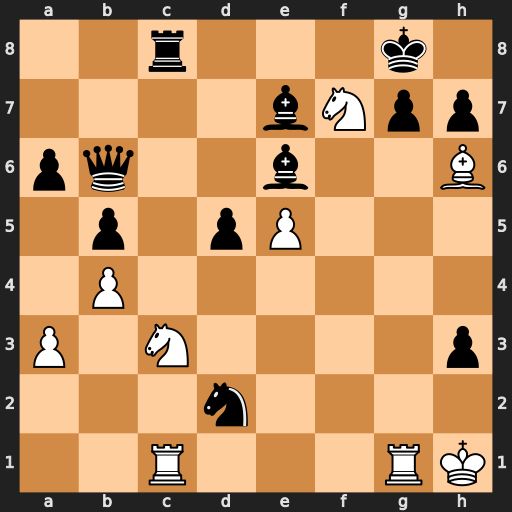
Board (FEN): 2r3k1/4bNpp/pq2b2B/1p1pP3/1P6/P1N4p/3n4/2R3RK
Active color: w
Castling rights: -
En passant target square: -
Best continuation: Rxg7+ Kf8 Nd6 Bxd6 Rb7+ Ke8 Rxb6